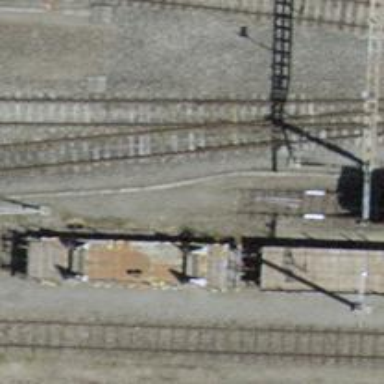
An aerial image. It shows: Railway buffer stop.